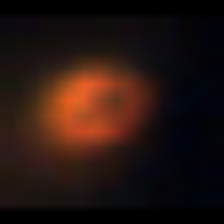
Taxon: NanoPlankton
Group: Other